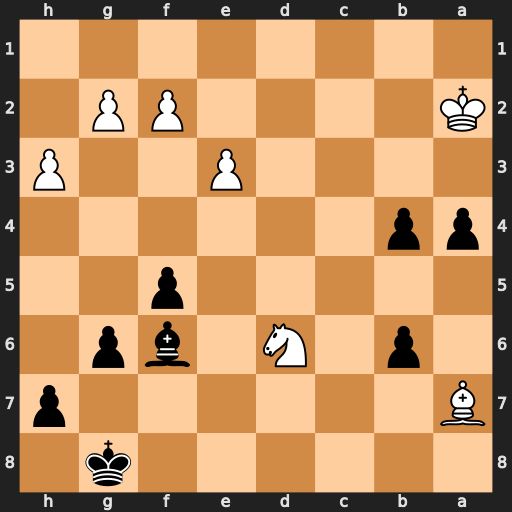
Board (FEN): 6k1/B6p/1p1N1bp1/5p2/pp6/4P2P/K4PP1/8
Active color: b
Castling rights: -
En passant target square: -
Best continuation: b3+ Ka3 Be7 Bb8 b5